Interaction volume radius: 5 \u00c5
Interaction volume height: 25 \u00c5
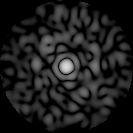
Disorder parameter: 0.822